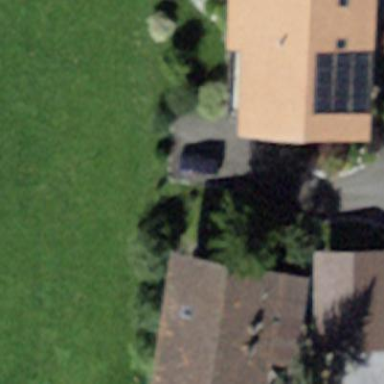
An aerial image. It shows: Residential building.